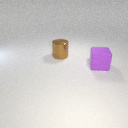
large brown metal cylinder behind large purple rubber cube